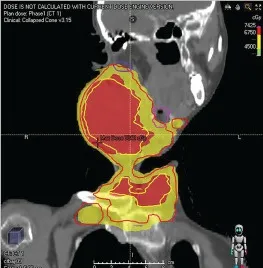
The map of the patient's radiotherapy target volume. Sagittal position. Coronal position. The dose was 6750 cGy in the red part (GTVboost) and 4500 cGy (GTV) in the yellow part.
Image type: radiology (ct)